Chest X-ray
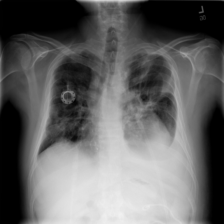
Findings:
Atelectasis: negative
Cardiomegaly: negative
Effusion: positive
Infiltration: positive
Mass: negative
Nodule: negative
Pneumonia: negative
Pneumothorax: negative
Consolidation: negative
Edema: negative
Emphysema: negative
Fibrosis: negative
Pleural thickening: negative
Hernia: negative